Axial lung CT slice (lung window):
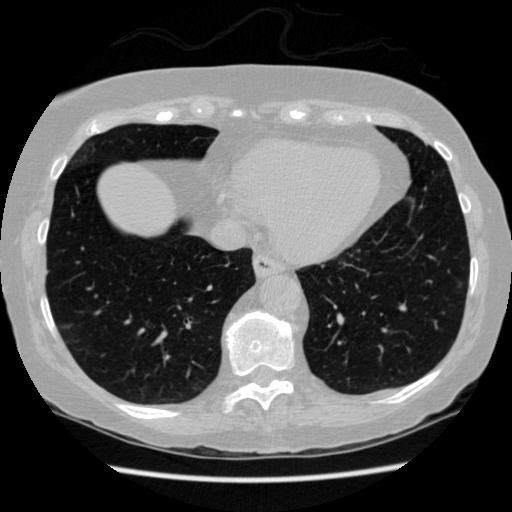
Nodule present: no